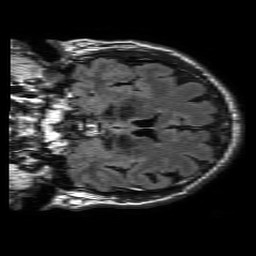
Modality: FLAIR
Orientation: coronal
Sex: male
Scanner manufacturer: philips
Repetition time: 11 s
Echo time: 0.125 s